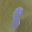
Label: 8